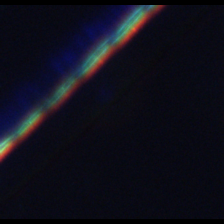
Taxon: Psuedo-nitzschia
Group: Diatoms